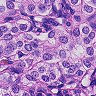
Metastatic tissue present: yes